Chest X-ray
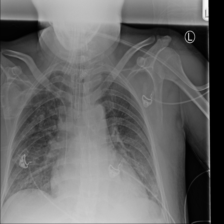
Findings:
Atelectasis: negative
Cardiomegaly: positive
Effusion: positive
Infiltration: positive
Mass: negative
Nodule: negative
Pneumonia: negative
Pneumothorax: negative
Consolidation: negative
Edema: negative
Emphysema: negative
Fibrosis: negative
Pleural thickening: negative
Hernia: negative